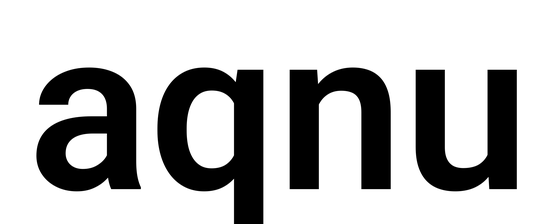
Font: Roboto_SemiBold